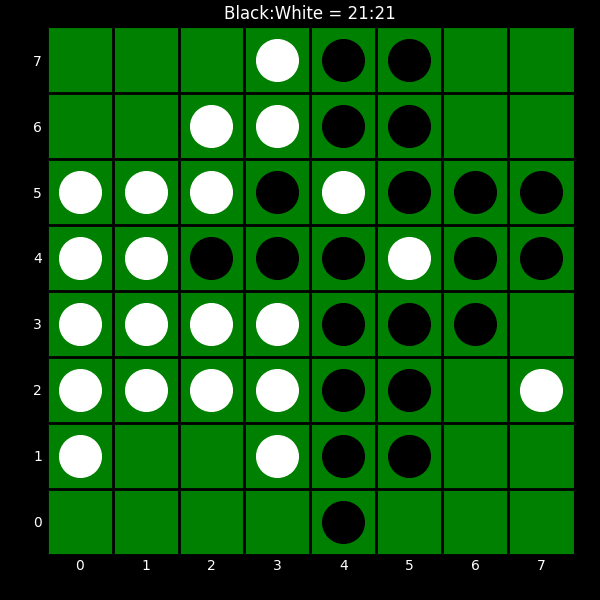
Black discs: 21
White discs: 21